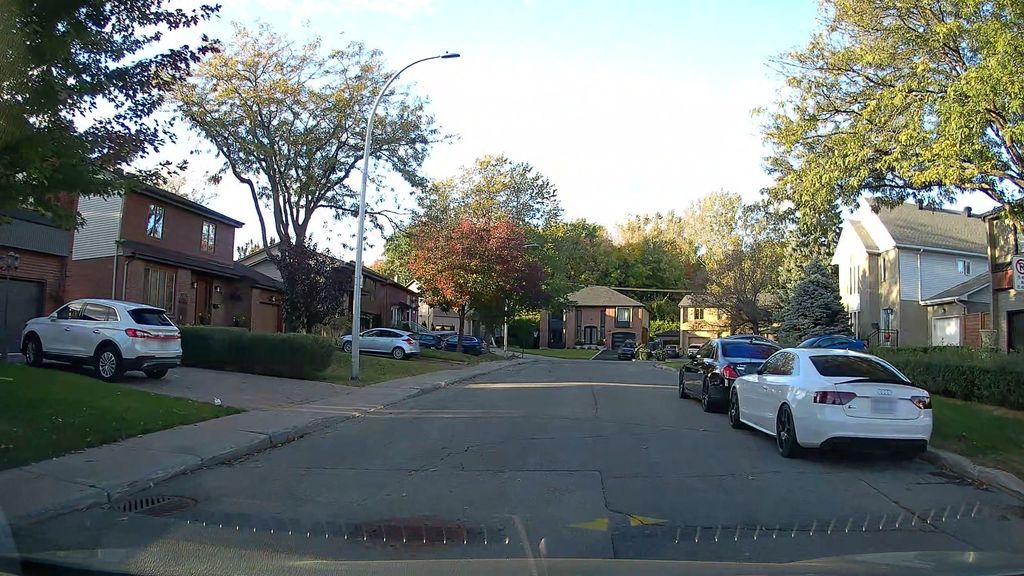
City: montreal